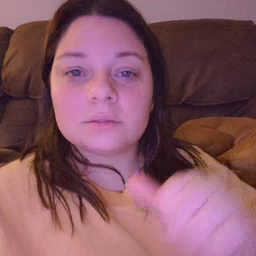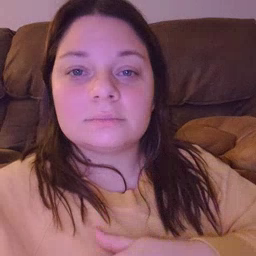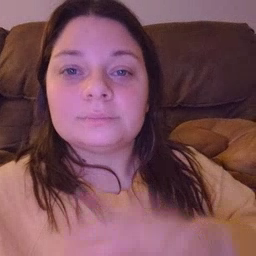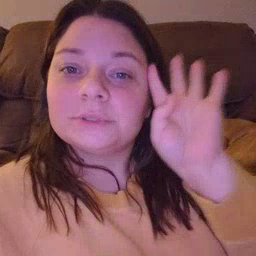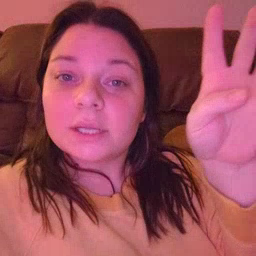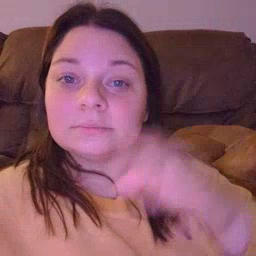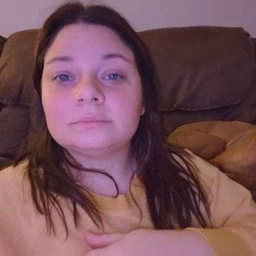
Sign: pretend